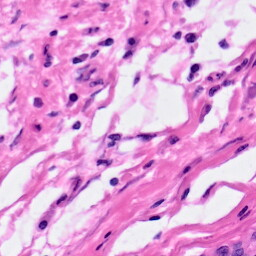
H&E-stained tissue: Pancreatic